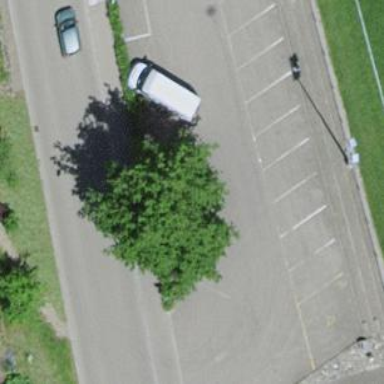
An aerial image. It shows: Parking aisle designated as service road.